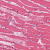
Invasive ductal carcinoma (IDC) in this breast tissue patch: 0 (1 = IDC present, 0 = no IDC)